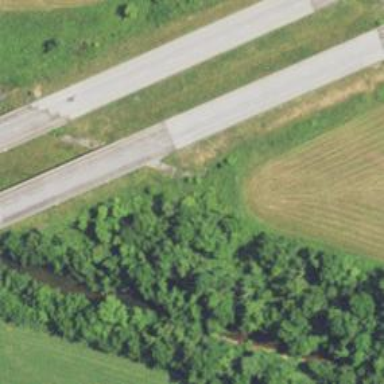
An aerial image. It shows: Bridge over motorway.